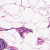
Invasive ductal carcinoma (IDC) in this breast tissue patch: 0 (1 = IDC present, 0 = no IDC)